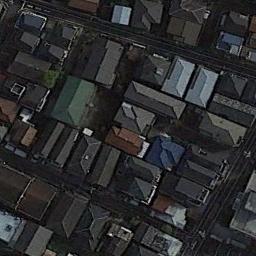
Label: residential